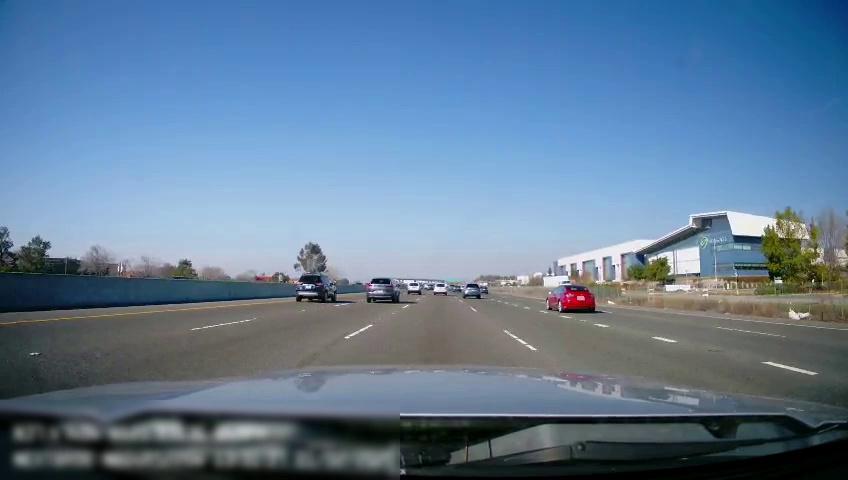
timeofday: Day
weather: Sunny
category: Drivable Space
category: Drivable Space
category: Vehicles | Truck
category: Vehicles | Car
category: Vehicles | Car
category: Vehicles | SUV
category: Vehicles | SUV
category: Vehicles | SUV
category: Vehicles | SUV
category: Vehicles | SUV
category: Lanes | Alternate Lane
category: Lanes | Alternate Lane
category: Lanes | Alternate Lane
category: Lanes | Current Lane
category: Lanes | Current Lane
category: Lanes | Alternate Lane
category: Lanes | Alternate Lane